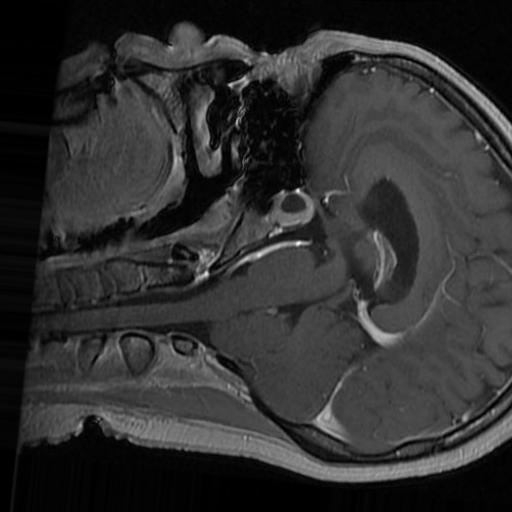
Label: brain_tumor